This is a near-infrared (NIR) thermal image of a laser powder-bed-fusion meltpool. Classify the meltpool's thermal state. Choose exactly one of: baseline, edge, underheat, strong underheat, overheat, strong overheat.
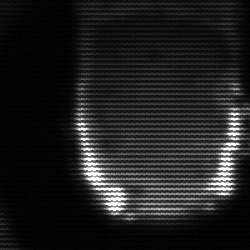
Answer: baseline